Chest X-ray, PA view. Patient: 46 years old, sex M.
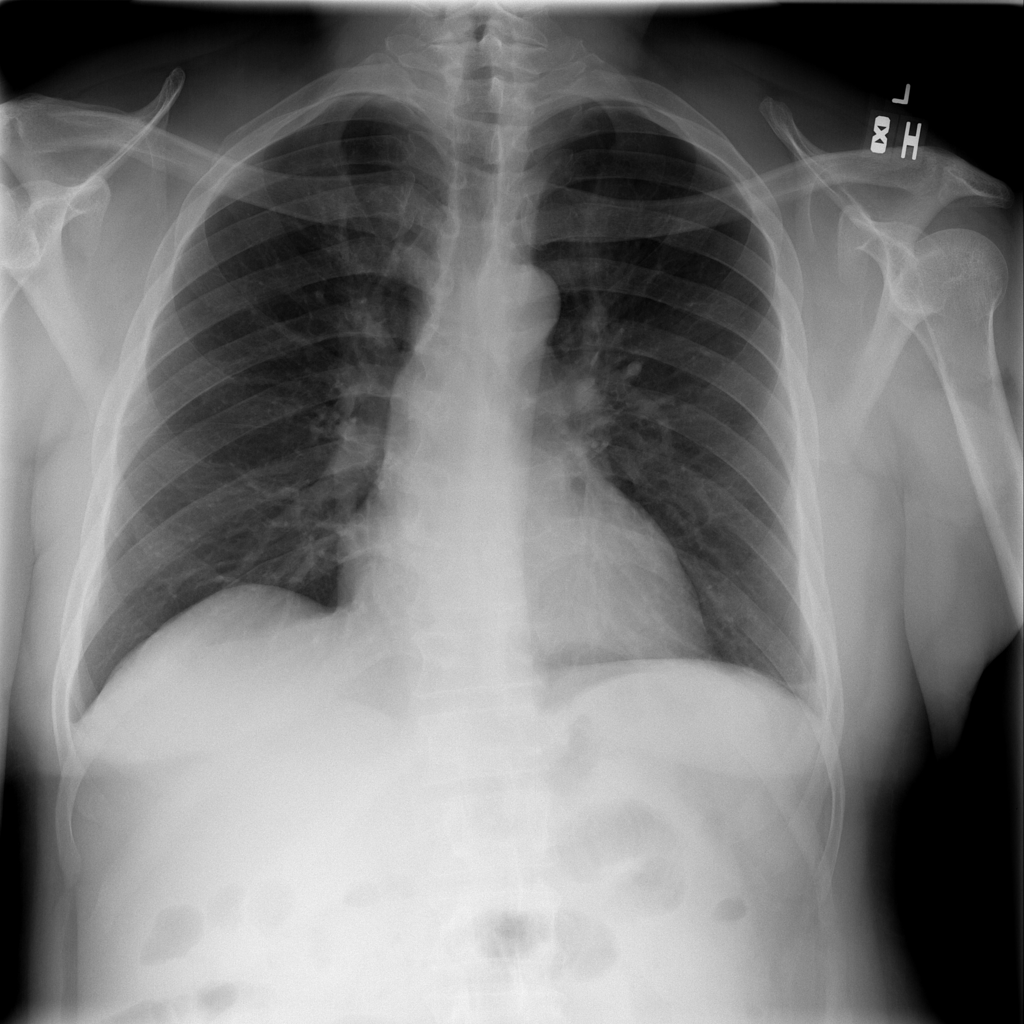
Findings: No Finding